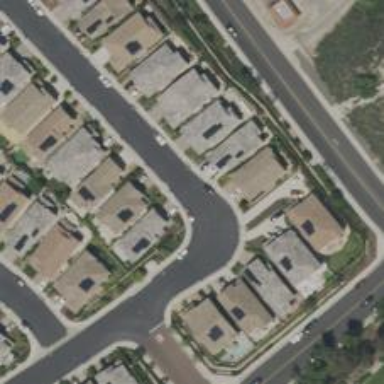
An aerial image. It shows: Residential road.